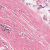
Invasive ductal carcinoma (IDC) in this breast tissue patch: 0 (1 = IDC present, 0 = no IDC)